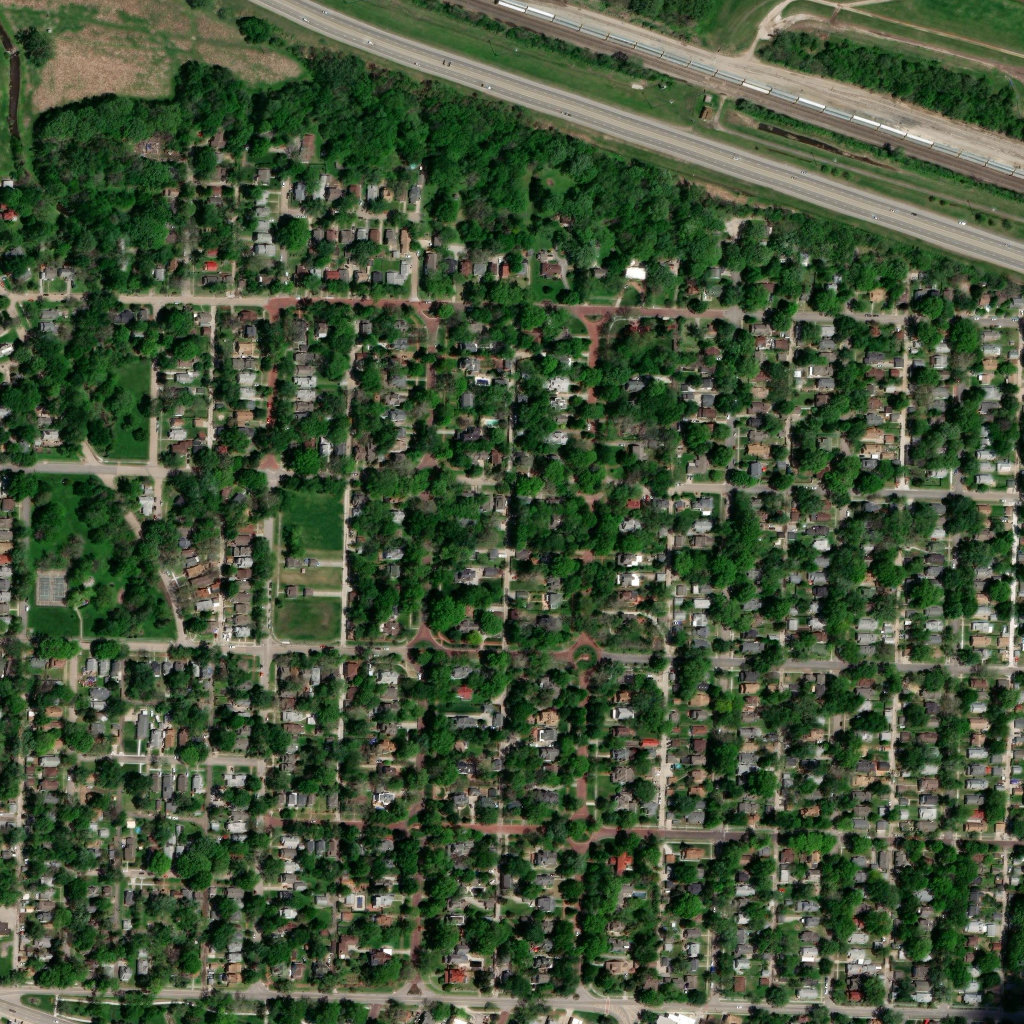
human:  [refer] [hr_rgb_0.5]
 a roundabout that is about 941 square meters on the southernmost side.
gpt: <box>[[54, 79, 58, 83, 0]]</box>